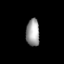
Tissue: lung
Cell type: Epithelial cells
Senescence score: 0.1857
Nuclear area (px): 360
Mean DAPI intensity: 156.711